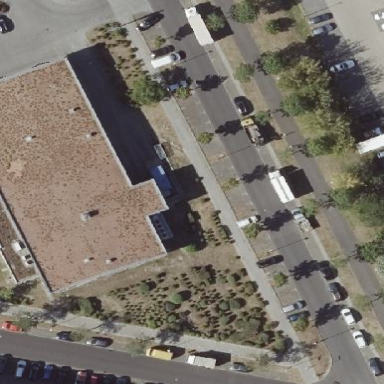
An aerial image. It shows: Street-side parallel parking on paving stones by residential area.